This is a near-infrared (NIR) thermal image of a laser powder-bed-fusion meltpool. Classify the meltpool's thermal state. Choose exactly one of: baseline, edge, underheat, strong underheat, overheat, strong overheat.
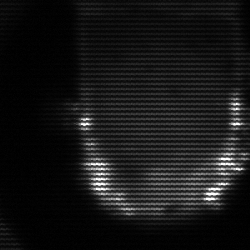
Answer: baseline